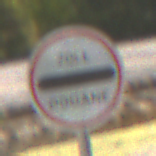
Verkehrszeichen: Zollstelle
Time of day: Midday
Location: Outdoor (Nature)
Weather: Clear
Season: Summer
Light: Natural